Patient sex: F
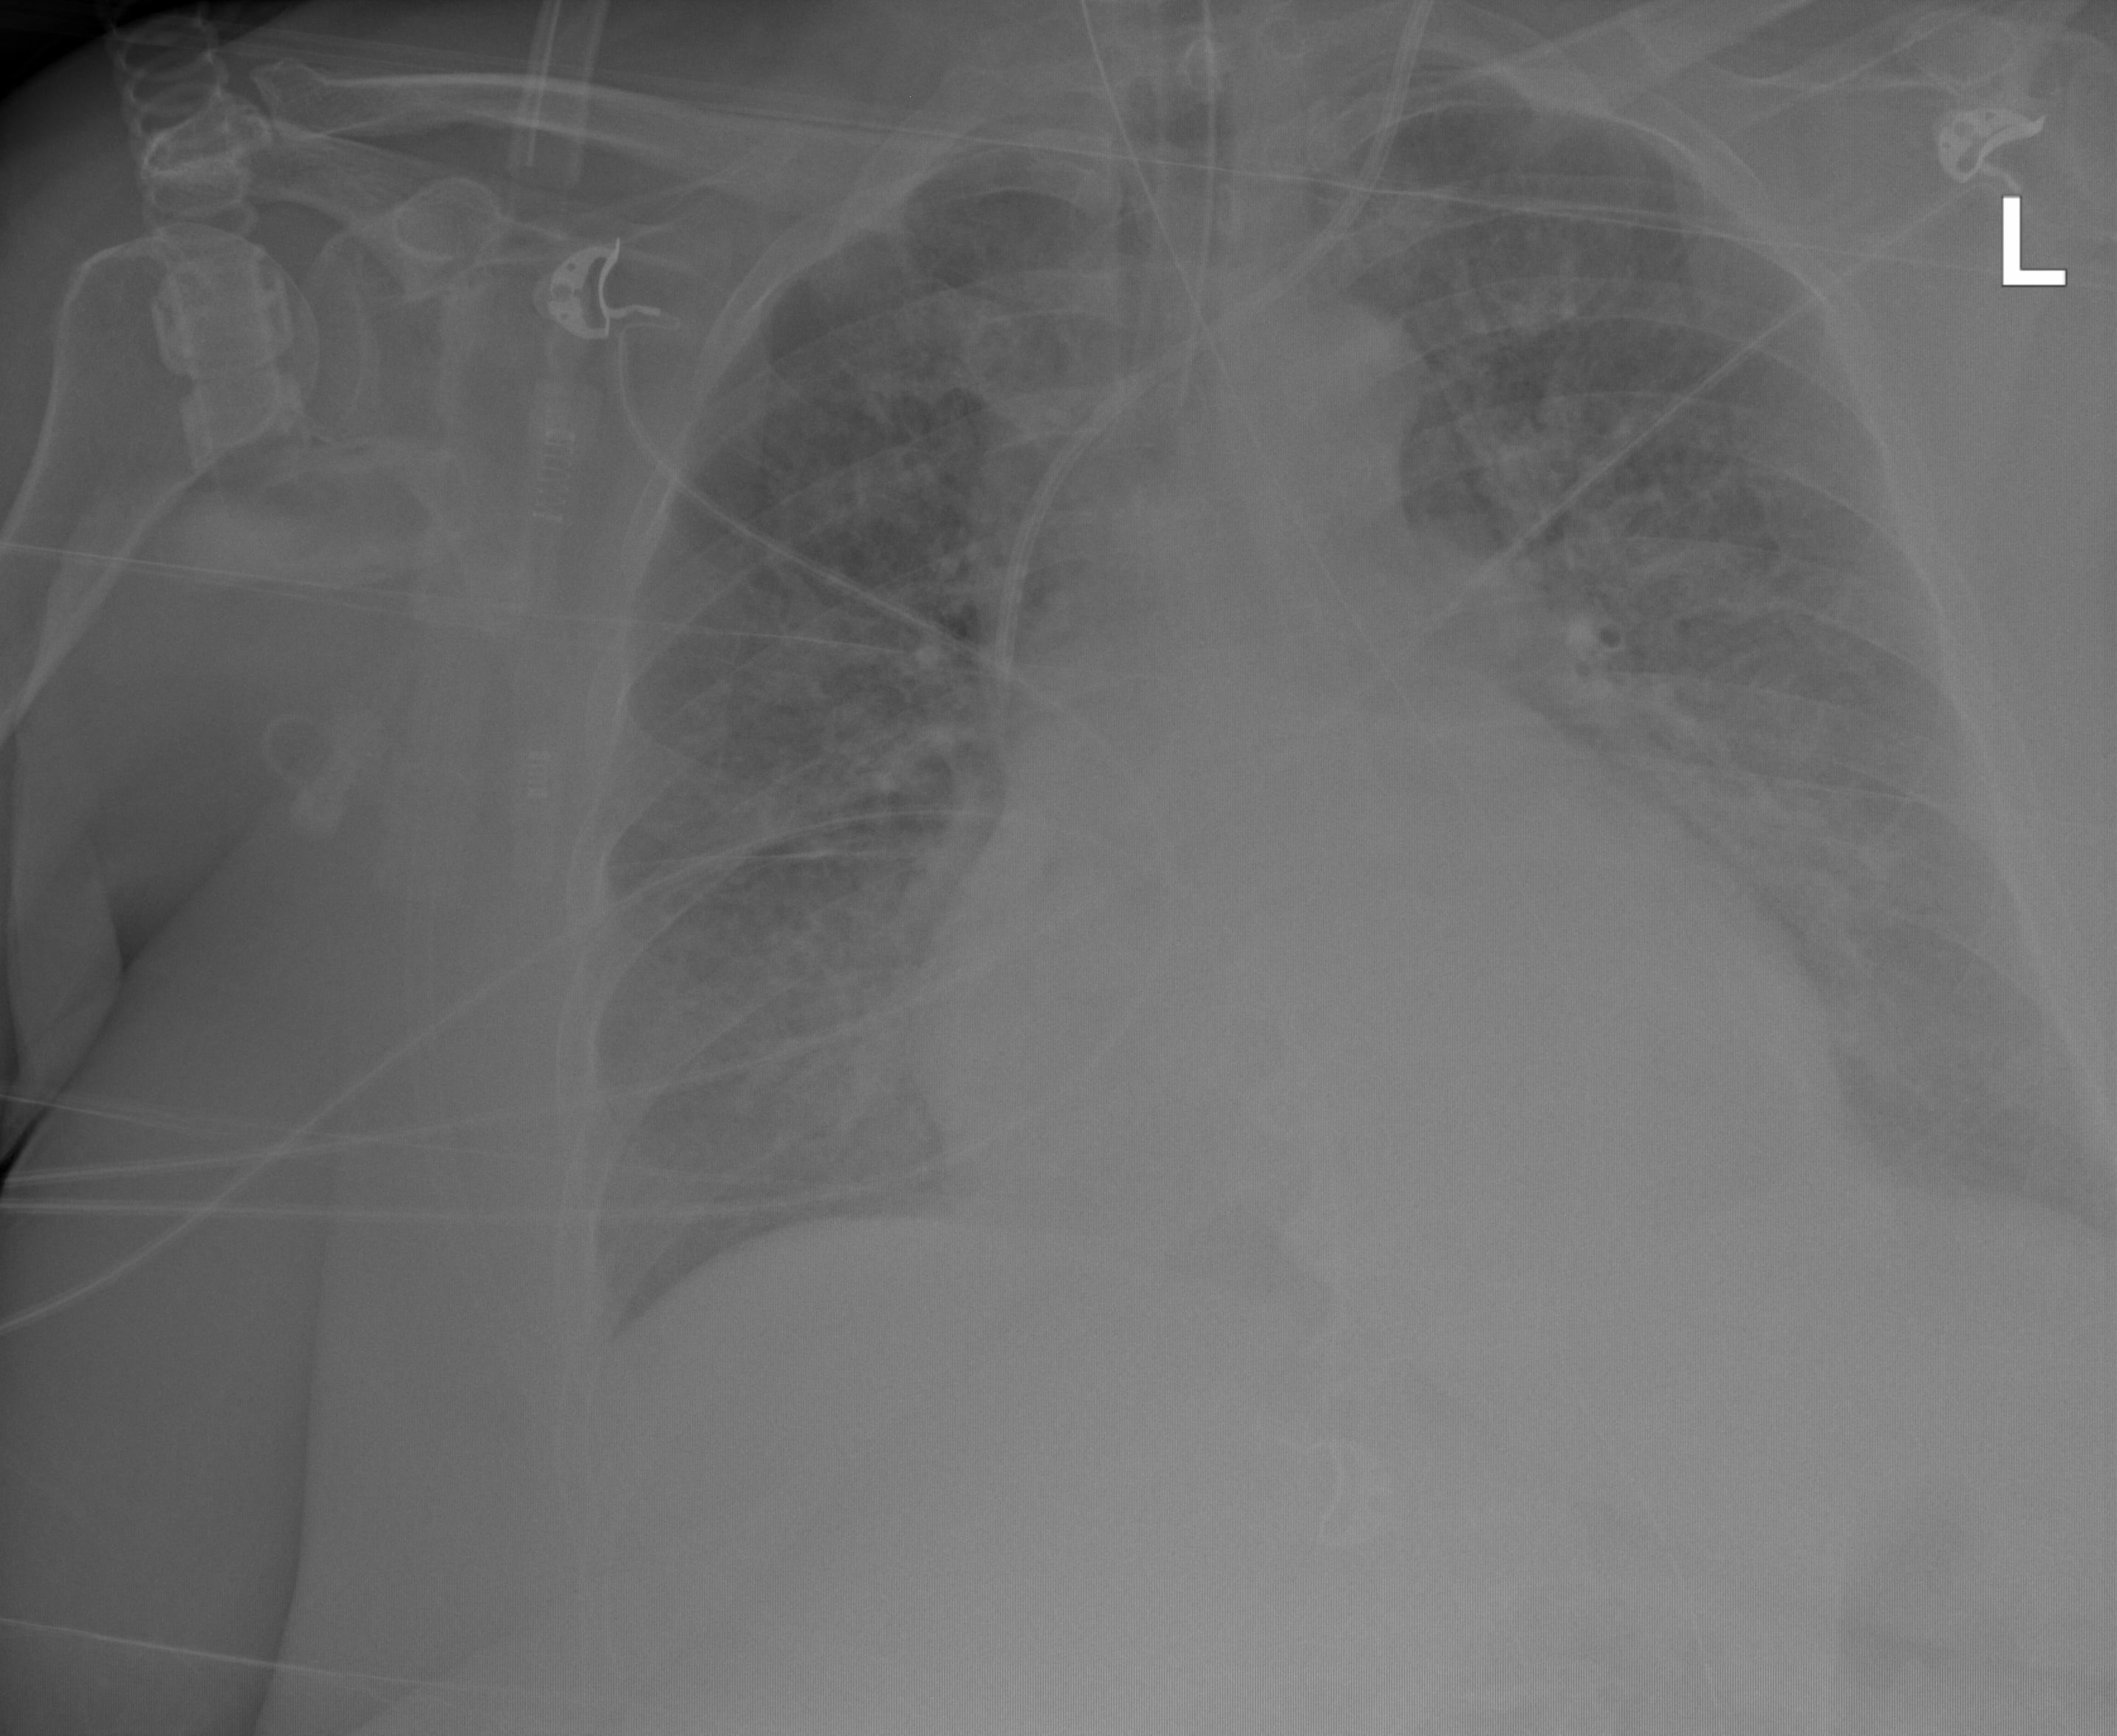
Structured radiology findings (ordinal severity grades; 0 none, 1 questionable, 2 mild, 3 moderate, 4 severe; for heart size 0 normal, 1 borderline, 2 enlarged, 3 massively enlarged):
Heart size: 2
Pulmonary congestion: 3
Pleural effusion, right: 2
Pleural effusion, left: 0
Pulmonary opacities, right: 2
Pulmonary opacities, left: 2
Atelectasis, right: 2
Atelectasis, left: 2